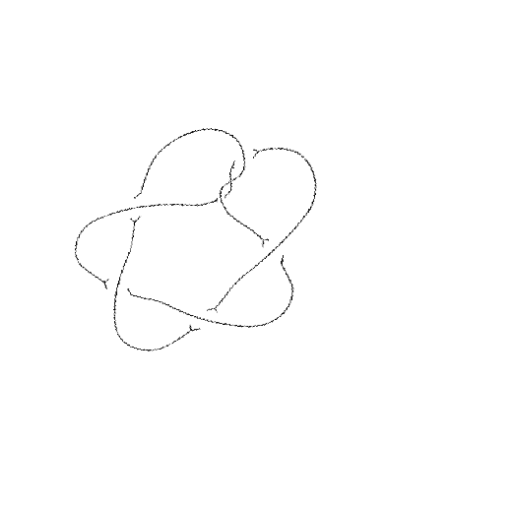
Crossing number: 7